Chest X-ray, PA view. Patient: 6 years old, sex M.
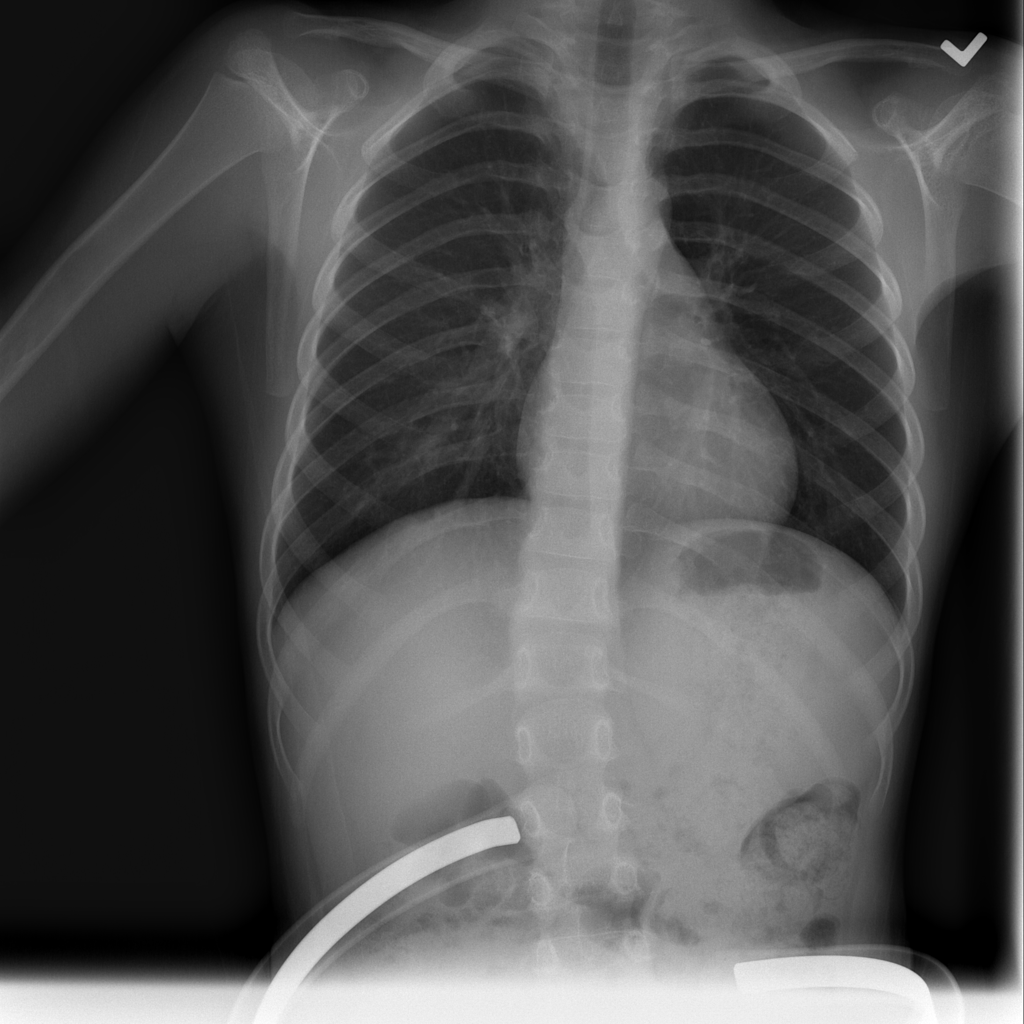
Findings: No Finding